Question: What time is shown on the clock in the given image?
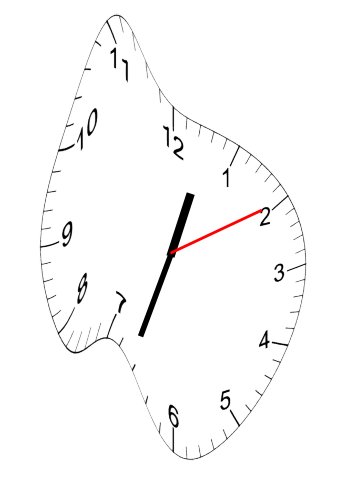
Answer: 12:33:10